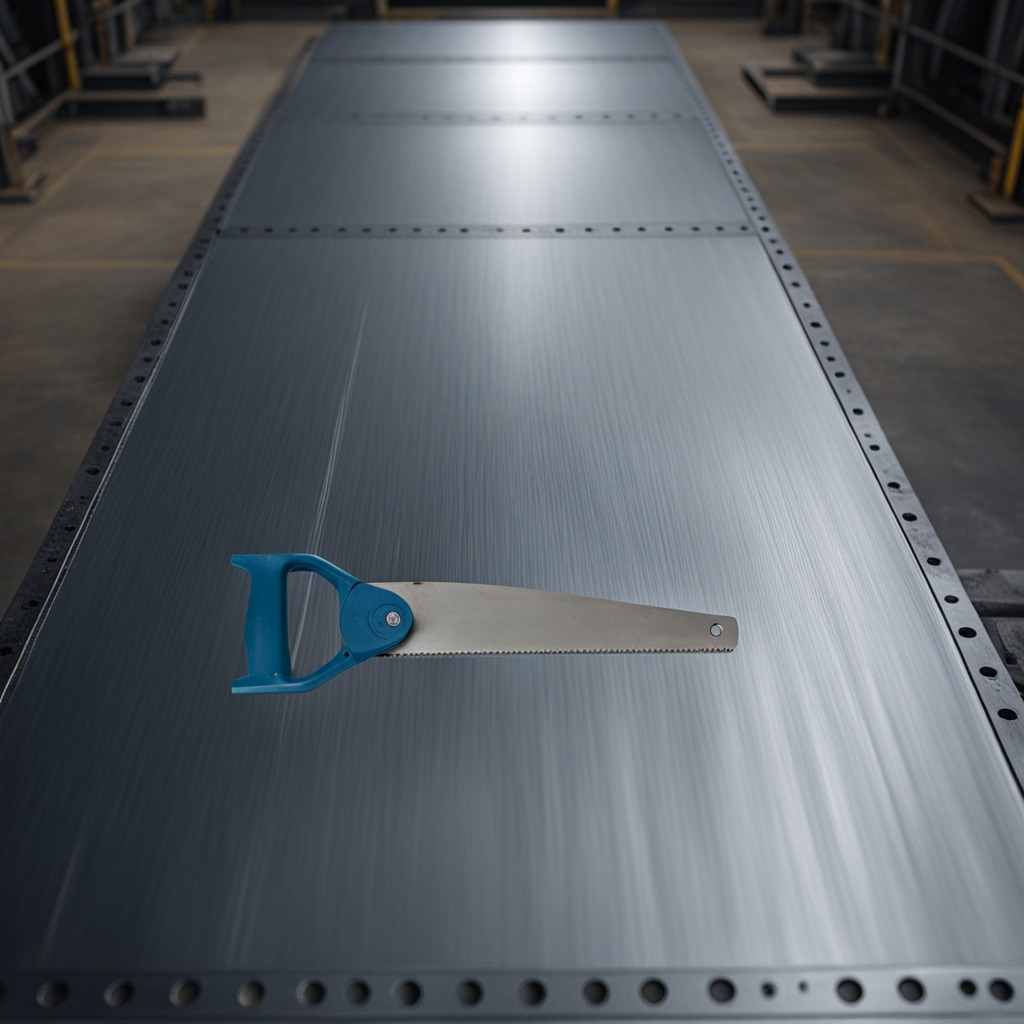
A metal saw is lying on the cold steel table in a mining workshop.